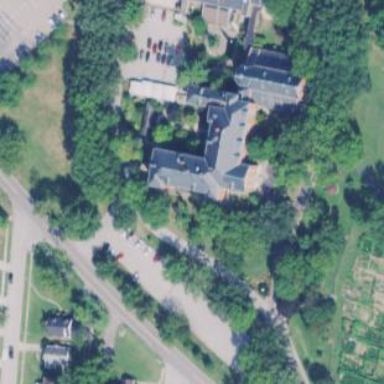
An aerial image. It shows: Monastery with convent building.